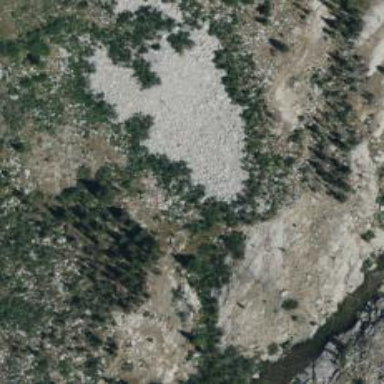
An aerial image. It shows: Natural scree.